Question:
I have created simple d3.js bubble chart with heat colors(asp.net page), while opening firefox browser is not working. i got error . In body D3.js is referenced. please let me how to resolve the issue.
Note: The same page is working in Chrome/IE/Safari browser. Only firefox is not working.
source code:
'''
<!DOCTYPE html>
<html xmlns="http://www.w3.org/1999/xhtml">
<head runat="server">
<title></title>
<meta http-equiv="Content-Type" content="text/html; charset=utf-8">
<style type="text/css">
.d3-tip {
line-height: 1;
padding: 4px 10px;
background: whitesmoke;
color: black;
border-radius: 5px;
border-style: solid;
border-width: 1px;
font-family: Helvetica Neue,Helvetica,Arial,sans-serif;
font-size: 12px;
text-align: left;
}
/* Creates a small triangle extender for the tooltip*/
.d3-tip:after {
box-sizing: border-box;
display: inline;
font-size: 10px;
width: 100%;
line-height: 1;
color: black;
content: "BC";
position: absolute;
text-align: center;
}
/* Style northward tooltips differently */
.d3-tip.n:after {
margin: -1px 0 0 0;
top: 100%;
left: 0;
}
</style>
</head>
<body onload="PopulateBubbleChart()">
<script src="../D3js/d3.min.js" type="text/javascript"></script>
<script src="../D3js/d3.tip.v0.6.3.js" type="text/javascript"></script>
<!-- jQuery (necessary for Bootstrap's JavaScript plugins) -->
<script src="../Scripts/jquery-2.0.3.min.js" type="text/javascript"></script>
<script type="text/javascript">
function PopulateBubbleChart() {
var json = { "name": "flare", "children": [{ "name": "US-AL", "children": [{ "name": "AL", "size": 106463, "mcperpatient": 9.11, "displayname": "Alabama" }] }, { "name": "US-AK", "children": [{ "name": "AK", "size": 14693, "mcperpatient": 12.85, "displayname": "Alaska" }] }, { "name": "US-AZ", "children": [{ "name": "AZ", "size": 137362, "mcperpatient": 9.48, "displayname": "Arizona" }] }, { "name": "US-AR", "children": [{ "name": "AR", "size": 85795, "mcperpatient": 10.27, "displayname": "Arkansas" }] }, { "name": "US-CA", "children": [{ "name": "CA", "size": 444432, "mcperpatient": 11.72, "displayname": "California" }] }, { "name": "US-CO", "children": [{ "name": "CO", "size": 90822, "mcperpatient": 9.36, "displayname": "Colorado" }] }, { "name": "US-CT", "children": [{ "name": "CT", "size": 51360, "mcperpatient": 11.1, "displayname": "Connecticut" }] }, { "name": "US-DE", "children": [{ "name": "DE", "size": 14676, "mcperpatient": 10.08, "displayname": "Delaware" }] }, { "name": "US-DC", "children": [{ "name": "DC", "size": 8800, "mcperpatient": 23.2, "displayname": "District of Columbia" }] }, { "name": "US-FL", "children": [{ "name": "FL", "size": 465279, "mcperpatient": 9.21, "displayname": "Florida" }] }, { "name": "US-GA", "children": [{ "name": "GA", "size": 167445, "mcperpatient": 8.4, "displayname": "Georgia" }] }, { "name": "US-HI", "children": [{ "name": "HI", "size": 23824, "mcperpatient": 10.21, "displayname": "Hawaii" }] }, { "name": "US-ID", "children": [{ "name": "ID", "size": 39928, "mcperpatient": 8.33, "displayname": "Idaho" }] }, { "name": "US-IL", "children": [{ "name": "IL", "size": 173998, "mcperpatient": 10.92, "displayname": "Illinois" }] }, { "name": "US-IN", "children": [{ "name": "IN", "size": 122936, "mcperpatient": 9.13, "displayname": "Indiana" }] }, { "name": "US-IA", "children": [{ "name": "IA", "size": 71758, "mcperpatient": 8.09, "displayname": "Iowa" }] }, { "name": "US-KS", "children": [{ "name": "KS", "size": 58097, "mcperpatient": 9.64, "displayname": "Kansas" }] }, { "name": "US-KY", "children": [{ "name": "KY", "size": 101096, "mcperpatient": 9.28, "displayname": "Kentucky" }] }, { "name": "US-LA", "children": [{ "name": "LA", "size": 76489, "mcperpatient": 9.56, "displayname": "Louisiana" }] }, { "name": "US-ME", "children": [{ "name": "ME", "size": 39358, "mcperpatient": 8.52, "displayname": "Maine" }] }, { "name": "US-MD", "children": [{ "name": "MD", "size": 53461, "mcperpatient": 10.43, "displayname": "Maryland" }] }, { "name": "US-MA", "children": [{ "name": "MA", "size": 84345, "mcperpatient": 13.02, "displayname": "Massachusetts" }] }, { "name": "US-MI", "children": [{ "name": "MI", "size": 142558, "mcperpatient": 9.46, "displayname": "Michigan" }] }, { "name": "US-MN", "children": [{ "name": "MN", "size": 108274, "mcperpatient": 9.69, "displayname": "Minnesota" }] }, { "name": "US-MS", "children": [{ "name": "MS", "size": 69676, "mcperpatient": 9.49, "displayname": "Mississippi" }] }, { "name": "US-MO", "children": [{ "name": "MO", "size": 109455, "mcperpatient": 8.59, "displayname": "Missouri" }] }, { "name": "US-MT", "children": [{ "name": "MT", "size": 35189, "mcperpatient": 8.6, "displayname": "Montana" }] }, { "name": "US-NE", "children": [{ "name": "NE", "size": 47275, "mcperpatient": 8.74, "displayname": "Nebraska" }] }, { "name": "US-NV", "children": [{ "name": "NV", "size": 65443, "mcperpatient": 12.04, "displayname": "Nevada" }] }, { "name": "US-NH", "children": [{ "name": "NH", "size": 28604, "mcperpatient": 9.73, "displayname": "New Hampshire" }] }, { "name": "US-NJ", "children": [{ "name": "NJ", "size": 77179, "mcperpatient": 9.71, "displayname": "New Jersey" }] }, { "name": "US-NM", "children": [{ "name": "NM", "size": 48781, "mcperpatient": 10.18, "displayname": "New Mexico" }] }, { "name": "US-NY", "children": [{ "name": "NY", "size": 228820, "mcperpatient": 12.33, "displayname": "New York" }] }, { "name": "US-NC", "children": [{ "name": "NC", "size": 205006, "mcperpatient": 8.73, "displayname": "North Carolina" }] }, { "name": "US-ND", "children": [{ "name": "ND", "size": 18416, "mcperpatient": 8.07, "displayname": "North Dakota" }] }, { "name": "US-OH", "children": [{ "name": "OH", "size": 223944, "mcperpatient": 9.88, "displayname": "Ohio" }] }, { "name": "US-OK", "children": [{ "name": "OK", "size": 90731, "mcperpatient": 8.22, "displayname": "Oklahoma" }] }, { "name": "US-OR", "children": [{ "name": "OR", "size": 96190, "mcperpatient": 9.97, "displayname": "Oregon" }] }, { "name": "US-PA", "children": [{ "name": "PA", "size": 232054, "mcperpatient": 9.07, "displayname": "Pennsylvania" }] }, { "name": "US-RI", "children": [{ "name": "RI", "size": 20132, "mcperpatient": 10.76, "displayname": "Rhode Island" }] }, { "name": "US-SC", "children": [{ "name": "SC", "size": 123070, "mcperpatient": 8.13, "displayname": "South Carolina" }] }, { "name": "US-SD", "children": [{ "name": "SD", "size": 29744, "mcperpatient": 10.32, "displayname": "South Dakota" }] }, { "name": "US-TN", "children": [{ "name": "TN", "size": 135220, "mcperpatient": 9.79, "displayname": "Tennessee" }] }, { "name": "US-TX", "children": [{ "name": "TX", "size": 434233, "mcperpatient": 9.18, "displayname": "Texas" }] }, { "name": "US-UT", "children": [{ "name": "UT", "size": 34062, "mcperpatient": 11.19, "displayname": "Utah" }] }, { "name": "US-VT", "children": [{ "name": "VT", "size": 14925, "mcperpatient": 8.51, "displayname": "Vermont" }] }, { "name": "US-VA", "children": [{ "name": "VA", "size": 87478, "mcperpatient": 9.06, "displayname": "Virginia" }] }, { "name": "US-WA", "children": [{ "name": "WA", "size": 118461, "mcperpatient": 9.17, "displayname": "Washington" }] }, { "name": "US-WV", "children": [{ "name": "WV", "size": 58733, "mcperpatient": 11.12, "displayname": "West Virginia" }] }, { "name": "US-WI", "children": [{ "name": "WI", "size": 117000, "mcperpatient": 10.14, "displayname": "Wisconsin" }] }, { "name": "US-WY", "children": [{ "name": "WY", "size": 18583, "mcperpatient": 10.14, "displayname": "Wyoming" }] }], "minvalue": 8.07, "maxvalue": 23.2, "statecounty": "State" }
$('#mapdiv3').empty();
var color = ["#4F9A85", '#79A163', '#F0C26A', '#C26B50']
try {
var r = 325,
format = d3.format(",d"),
colorScale = d3.scale.quantize()
.domain([json.minvalue, json.maxvalue])
.range(color);
var bubble = d3.layout.pack()
.sort(null)
.size([r, r])
.padding(1);
var tip = d3.tip()
.attr('class', 'd3-tip')
.offset([-10, 0])
.html(function (d) {
return json.statecounty + ": <strong>" + d.dispname + "</strong> <br/> Unique Patients**: <strong>" + format(d.value) + "</strong> <br/> Med per Patient: <strong>$" + d.sc + "</strong> <br/>";
})
var vis = d3.select("#mapdiv3").append("svg")
.attr("width", r)
.attr("height", r)
.attr("class", "bubble");
vis.call(tip);
var node = vis.selectAll("g.node")
.data(bubble.nodes(classes(json))
.filter(function (d) { return !d.children; }))
.enter().append("g")
.attr("class", "node")
.attr("transform", function (d) { return "translate(" + d.x + "," + d.y + ")"; })
.on('mouseover', tip.show)
.on('mouseout', tip.hide);
//node.append("title")
// .text(function (d) // { return d.className + ": " + format(d.value); });
// { return "Name: <strong>" + d.className + "</strong> <br/> Unique Patients: <strong>" + format(d.value) + "</strong> <br/> Medical Care per Patient: <strong>" + d.sc + "</strong> <br/>"; });
node.append("circle")
.attr("r", function (d) { return d.r; })
.style("fill", function (d) { return colorScale(d.sc); });
node.append("text")
.attr("dy", ".3em")
.style("text-anchor", "middle")
.text(function (d) { return d.className.substring(0, d.r / 3) });
// Returns a flattened hierarchy containing all leaf nodes under the root.
function classes(root) {
var classes = [];
function recurse(name, node) {
if (node.children) node.children.forEach(function (child) { recurse(node.name, child); });
else {
classes.push({ packageName: name, className: node.name, value: node.size, sc: node.mcperpatient, dispname: node.displayname });
}
}
recurse(null, root);
return { children: classes };
}
}
catch (err) {
alert( err.message);
}
}
</script>
<form id="form1" runat="server">
<div id="mapdiv3" style="height: 300px; width=400px; border: none; text-align: center"></div>
</form>
</body>
</html>
'''
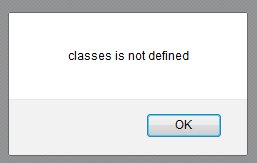
Answer: Put the scripts in the HTML head also..
You have the classes function nested in the PopulateBubbleChart function, you likely want to put that on the outside of that function. You then have a similar issue with recurse function. You also do not want to name your function the same name as your array.
You had several issues: here is a jsfiddle you can use to re-piece your code together again: <URL>
HTML
'''
<head runat="server">
<title></title>
<script src="../D3js/d3.min.js" type="text/javascript"></script>
<script src="../D3js/d3.tip.v0.6.3.js" type="text/javascript"></script>
<!-- jQuery (necessary for Bootstrap's JavaScript plugins) -->
<script src="../Scripts/jquery-2.0.3.min.js" type="text/javascript"></script>
</head>
<body onload="PopulateBubbleChart()">
<form id="form1" runat="server">
<div id="mapdiv3" style="height: 300px; width: 400px; border: none; text-align: center;"></div>
</form>
</body>
'''
CSS
'''
.d3-tip {
line-height: 1;
padding: 4px 10px;
background: whitesmoke;
color: black;
border-radius: 5px;
border-style: solid;
border-width: 1px;
font-family: Helvetica Neue, Helvetica, Arial, sans-serif;
font-size: 12px;
text-align: left;
}
/* Creates a small triangle extender for the tooltip*/
.d3-tip:after {
box-sizing: border-box;
display: inline;
font-size: 10px;
width: 100%;
line-height: 1;
color: black;
content:"BC";
position: absolute;
text-align: center;
}
/* Style northward tooltips differently */
.d3-tip.n:after {
margin: -1px 0 0 0;
top: 100%;
left: 0;
}
'''
JS
'''
function PopulateBubbleChart() {
var json = {
"name": "flare",
"children": [{
"name": "US-AL",
"children": [{
"name": "AL",
"size": 106463,
"mcperpatient": 9.11,
"displayname": "Alabama"
}]
}, {
"name": "US-AK",
"children": [{
"name": "AK",
"size": 14693,
"mcperpatient": 12.85,
"displayname": "Alaska"
}]
}, {
"name": "US-AZ",
"children": [{
"name": "AZ",
"size": 137362,
"mcperpatient": 9.48,
"displayname": "Arizona"
}]
}, {
"name": "US-AR",
"children": [{
"name": "AR",
"size": 85795,
"mcperpatient": 10.27,
"displayname": "Arkansas"
}]
}, {
"name": "US-CA",
"children": [{
"name": "CA",
"size": 444432,
"mcperpatient": 11.72,
"displayname": "California"
}]
}, {
"name": "US-CO",
"children": [{
"name": "CO",
"size": 90822,
"mcperpatient": 9.36,
"displayname": "Colorado"
}]
}, {
"name": "US-CT",
"children": [{
"name": "CT",
"size": 51360,
"mcperpatient": 11.1,
"displayname": "Connecticut"
}]
}, {
"name": "US-DE",
"children": [{
"name": "DE",
"size": 14676,
"mcperpatient": 10.08,
"displayname": "Delaware"
}]
}, {
"name": "US-DC",
"children": [{
"name": "DC",
"size": 8800,
"mcperpatient": 23.2,
"displayname": "District of Columbia"
}]
}, {
"name": "US-FL",
"children": [{
"name": "FL",
"size": 465279,
"mcperpatient": 9.21,
"displayname": "Florida"
}]
}, {
"name": "US-GA",
"children": [{
"name": "GA",
"size": 167445,
"mcperpatient": 8.4,
"displayname": "Georgia"
}]
}, {
"name": "US-HI",
"children": [{
"name": "HI",
"size": 23824,
"mcperpatient": 10.21,
"displayname": "Hawaii"
}]
}, {
"name": "US-ID",
"children": [{
"name": "ID",
"size": 39928,
"mcperpatient": 8.33,
"displayname": "Idaho"
}]
}, {
"name": "US-IL",
"children": [{
"name": "IL",
"size": 173998,
"mcperpatient": 10.92,
"displayname": "Illinois"
}]
}, {
"name": "US-IN",
"children": [{
"name": "IN",
"size": 122936,
"mcperpatient": 9.13,
"displayname": "Indiana"
}]
}, {
"name": "US-IA",
"children": [{
"name": "IA",
"size": 71758,
"mcperpatient": 8.09,
"displayname": "Iowa"
}]
}, {
"name": "US-KS",
"children": [{
"name": "KS",
"size": 58097,
"mcperpatient": 9.64,
"displayname": "Kansas"
}]
}, {
"name": "US-KY",
"children": [{
"name": "KY",
"size": 101096,
"mcperpatient": 9.28,
"displayname": "Kentucky"
}]
}, {
"name": "US-LA",
"children": [{
"name": "LA",
"size": 76489,
"mcperpatient": 9.56,
"displayname": "Louisiana"
}]
}, {
"name": "US-ME",
"children": [{
"name": "ME",
"size": 39358,
"mcperpatient": 8.52,
"displayname": "Maine"
}]
}, {
"name": "US-MD",
"children": [{
"name": "MD",
"size": 53461,
"mcperpatient": 10.43,
"displayname": "Maryland"
}]
}, {
"name": "US-MA",
"children": [{
"name": "MA",
"size": 84345,
"mcperpatient": 13.02,
"displayname": "Massachusetts"
}]
}, {
"name": "US-MI",
"children": [{
"name": "MI",
"size": 142558,
"mcperpatient": 9.46,
"displayname": "Michigan"
}]
}, {
"name": "US-MN",
"children": [{
"name": "MN",
"size": 108274,
"mcperpatient": 9.69,
"displayname": "Minnesota"
}]
}, {
"name": "US-MS",
"children": [{
"name": "MS",
"size": 69676,
"mcperpatient": 9.49,
"displayname": "Mississippi"
}]
}, {
"name": "US-MO",
"children": [{
"name": "MO",
"size": 109455,
"mcperpatient": 8.59,
"displayname": "Missouri"
}]
}, {
"name": "US-MT",
"children": [{
"name": "MT",
"size": 35189,
"mcperpatient": 8.6,
"displayname": "Montana"
}]
}, {
"name": "US-NE",
"children": [{
"name": "NE",
"size": 47275,
"mcperpatient": 8.74,
"displayname": "Nebraska"
}]
}, {
"name": "US-NV",
"children": [{
"name": "NV",
"size": 65443,
"mcperpatient": 12.04,
"displayname": "Nevada"
}]
}, {
"name": "US-NH",
"children": [{
"name": "NH",
"size": 28604,
"mcperpatient": 9.73,
"displayname": "New Hampshire"
}]
}, {
"name": "US-NJ",
"children": [{
"name": "NJ",
"size": 77179,
"mcperpatient": 9.71,
"displayname": "New Jersey"
}]
}, {
"name": "US-NM",
"children": [{
"name": "NM",
"size": 48781,
"mcperpatient": 10.18,
"displayname": "New Mexico"
}]
}, {
"name": "US-NY",
"children": [{
"name": "NY",
"size": 228820,
"mcperpatient": 12.33,
"displayname": "New York"
}]
}, {
"name": "US-NC",
"children": [{
"name": "NC",
"size": 205006,
"mcperpatient": 8.73,
"displayname": "North Carolina"
}]
}, {
"name": "US-ND",
"children": [{
"name": "ND",
"size": 18416,
"mcperpatient": 8.07,
"displayname": "North Dakota"
}]
}, {
"name": "US-OH",
"children": [{
"name": "OH",
"size": 223944,
"mcperpatient": 9.88,
"displayname": "Ohio"
}]
}, {
"name": "US-OK",
"children": [{
"name": "OK",
"size": 90731,
"mcperpatient": 8.22,
"displayname": "Oklahoma"
}]
}, {
"name": "US-OR",
"children": [{
"name": "OR",
"size": 96190,
"mcperpatient": 9.97,
"displayname": "Oregon"
}]
}, {
"name": "US-PA",
"children": [{
"name": "PA",
"size": 232054,
"mcperpatient": 9.07,
"displayname": "Pennsylvania"
}]
}, {
"name": "US-RI",
"children": [{
"name": "RI",
"size": 20132,
"mcperpatient": 10.76,
"displayname": "Rhode Island"
}]
}, {
"name": "US-SC",
"children": [{
"name": "SC",
"size": 123070,
"mcperpatient": 8.13,
"displayname": "South Carolina"
}]
}, {
"name": "US-SD",
"children": [{
"name": "SD",
"size": 29744,
"mcperpatient": 10.32,
"displayname": "South Dakota"
}]
}, {
"name": "US-TN",
"children": [{
"name": "TN",
"size": 135220,
"mcperpatient": 9.79,
"displayname": "Tennessee"
}]
}, {
"name": "US-TX",
"children": [{
"name": "TX",
"size": 434233,
"mcperpatient": 9.18,
"displayname": "Texas"
}]
}, {
"name": "US-UT",
"children": [{
"name": "UT",
"size": 34062,
"mcperpatient": 11.19,
"displayname": "Utah"
}]
}, {
"name": "US-VT",
"children": [{
"name": "VT",
"size": 14925,
"mcperpatient": 8.51,
"displayname": "Vermont"
}]
}, {
"name": "US-VA",
"children": [{
"name": "VA",
"size": 87478,
"mcperpatient": 9.06,
"displayname": "Virginia"
}]
}, {
"name": "US-WA",
"children": [{
"name": "WA",
"size": 118461,
"mcperpatient": 9.17,
"displayname": "Washington"
}]
}, {
"name": "US-WV",
"children": [{
"name": "WV",
"size": 58733,
"mcperpatient": 11.12,
"displayname": "West Virginia"
}]
}, {
"name": "US-WI",
"children": [{
"name": "WI",
"size": 117000,
"mcperpatient": 10.14,
"displayname": "Wisconsin"
}]
}, {
"name": "US-WY",
"children": [{
"name": "WY",
"size": 18583,
"mcperpatient": 10.14,
"displayname": "Wyoming"
}]
}],
"minvalue": 8.07,
"maxvalue": 23.2,
"statecounty": "State"
}
$('#mapdiv3').empty();
var color = ["#4F9A85", '#79A163', '#F0C26A', '#C26B50']
try {
var r = 325,
format = d3.format(",d"),
colorScale = d3.scale.quantize()
.domain([json.minvalue, json.maxvalue])
.range(color);
var bubble = d3.layout.pack()
.sort(null)
.size([r, r])
.padding(1);
var tip = d3.tip()
.attr('class', 'd3-tip')
.offset([-10, 0])
.html(function (d) {
return json.statecounty + ": <strong>" + d.dispname + "</strong> <br/> Unique Patients**: <strong>" + format(d.value) + "</strong> <br/> Med per Patient: <strong>$" + d.sc + "</strong> <br/>";
});
var vis = d3.select("#mapdiv3").append("svg")
.attr("width", r)
.attr("height", r)
.attr("class", "bubble");
vis.call(tip);
var node = vis.selectAll("g.node")
.data(bubble.nodes(classes(json))
.filter(function (d) {
return !d.children;
}))
.enter().append("g")
.attr("class", "node")
.attr("transform", function (d) {
return "translate(" + d.x + "," + d.y + ")";
})
.on('mouseover', tip.show)
.on('mouseout', tip.hide);
//node.append("title")
// .text(function (d) // { return d.className + ": " + format(d.value); });
// { return "Name: <strong>" + d.className + "</strong> <br/> Unique Patients: <strong>" + format(d.value) + "</strong> <br/> Medical Care per Patient: <strong>" + d.sc + "</strong> <br/>"; });
node.append("circle")
.attr("r", function (d) {
return d.r;
})
.style("fill", function (d) {
return colorScale(d.sc);
});
node.append("text")
.attr("dy", ".3em")
.style("text-anchor", "middle")
.text(function (d) {
return d.className.substring(0, d.r / 3)
});
} catch (err) {
alert(err.message);
}
}
// Returns a flattened hierarchy containing all leaf nodes under the root.
var arrClasses = [];
function classes(root) {
recurse(null, root);
return {
children: arrClasses
};
}
function recurse(name, node) {
if (node.children) {
node.children.forEach(function (child) {
recurse(node.name, child);
});
} else {
arrClasses.push({
packageName: name,
className: node.name,
value: node.size,
sc: node.mcperpatient,
dispname: node.displayname
});
}
}
'''